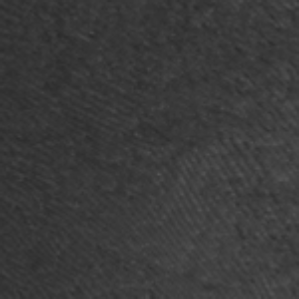
Label: frost